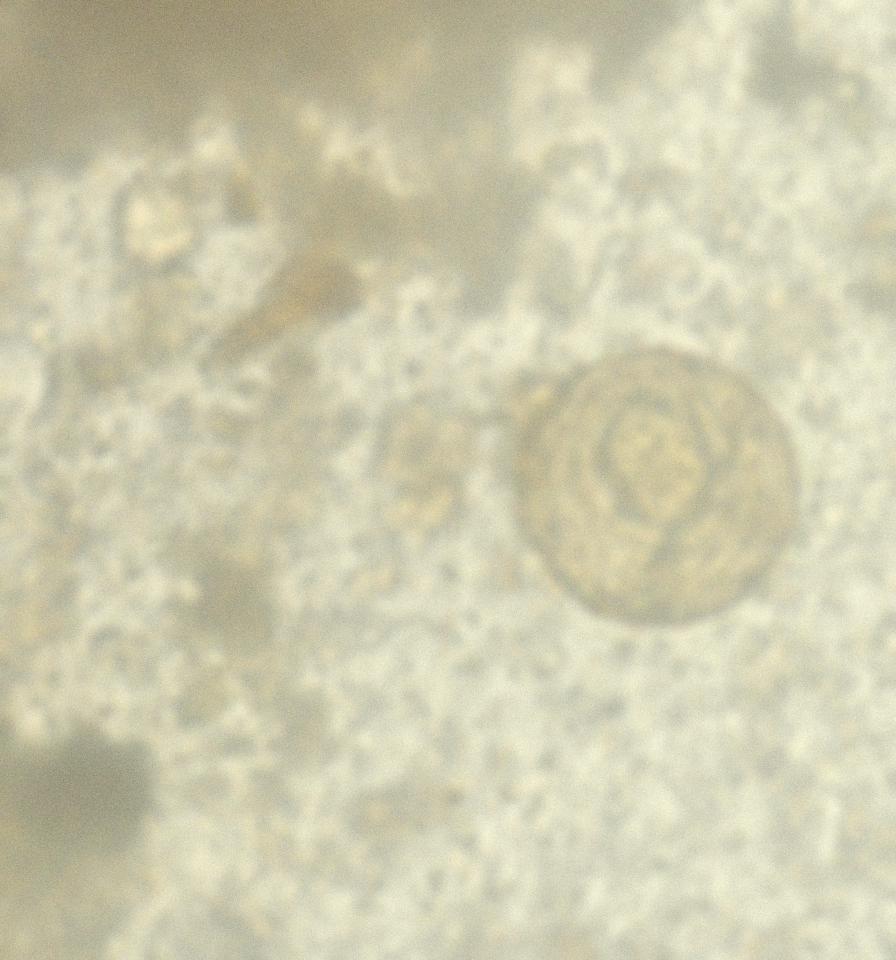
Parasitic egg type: Hymenolepis diminuta